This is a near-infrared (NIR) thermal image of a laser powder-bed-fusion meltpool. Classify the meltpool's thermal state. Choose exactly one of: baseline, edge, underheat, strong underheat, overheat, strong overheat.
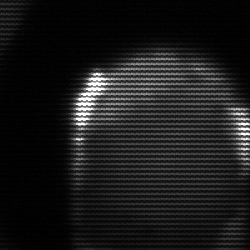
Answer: edge